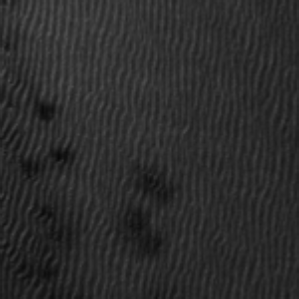
Label: frost